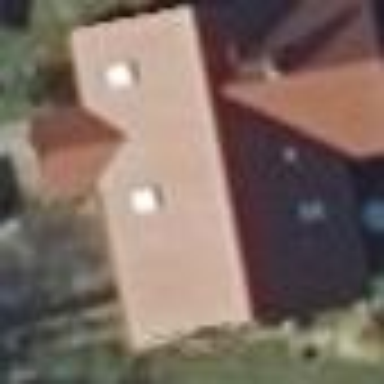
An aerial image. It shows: Gabled roof house.